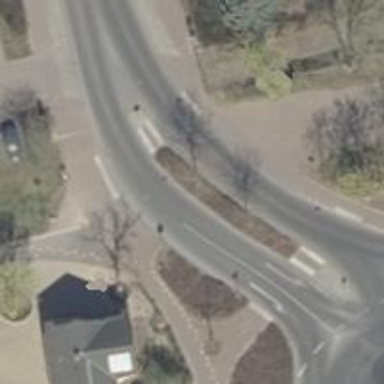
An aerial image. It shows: Unmarked crossing with pedestrian island.